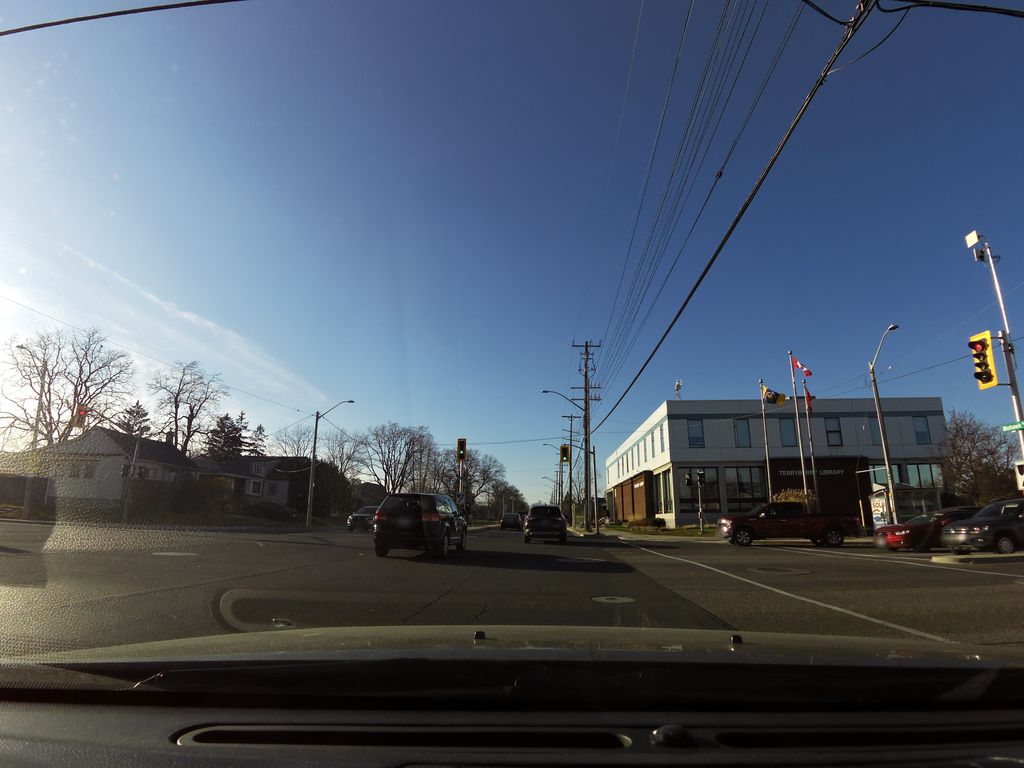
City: hamilton